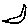
Label: moon